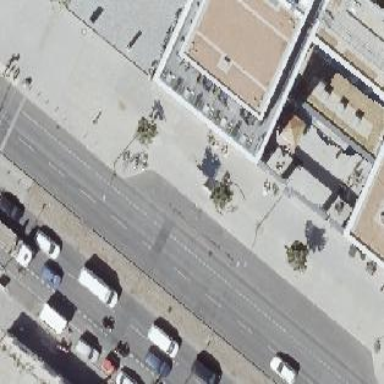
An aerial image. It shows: Street-side parking area with paving stones.